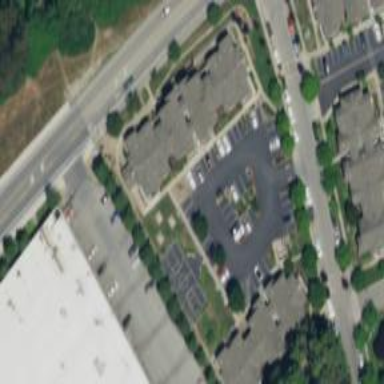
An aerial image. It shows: Parking area.